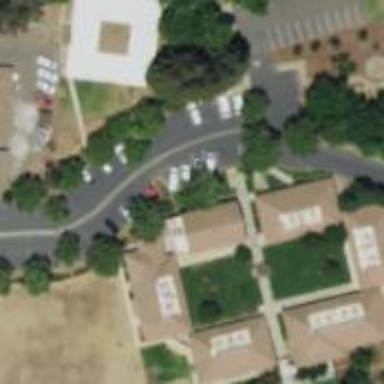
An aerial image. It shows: School.